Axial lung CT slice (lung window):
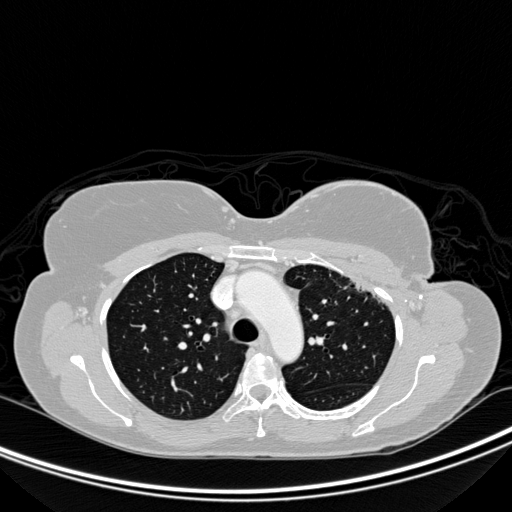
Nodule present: no